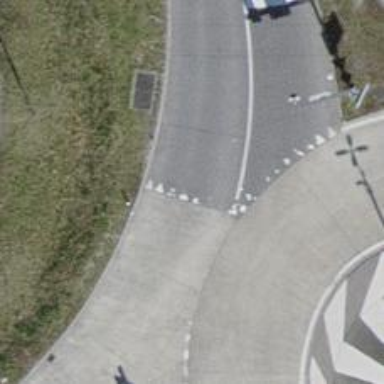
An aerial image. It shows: Asphalt road with secondary link designation.